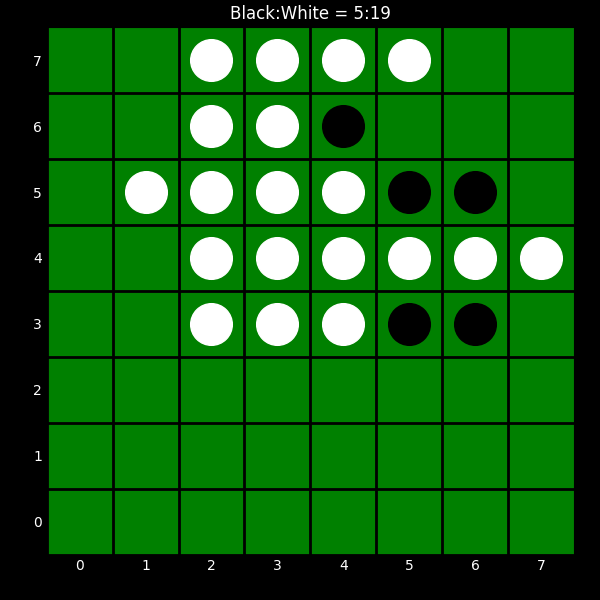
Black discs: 5
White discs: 19